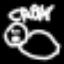
Label: frog